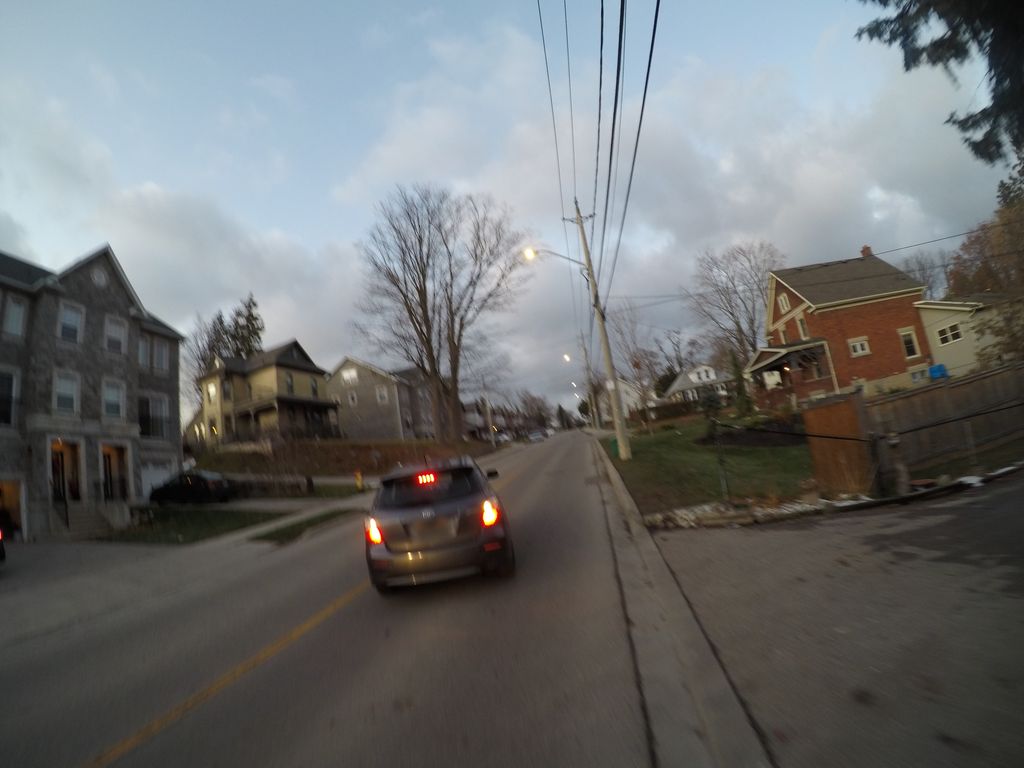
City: kitchener-waterloo